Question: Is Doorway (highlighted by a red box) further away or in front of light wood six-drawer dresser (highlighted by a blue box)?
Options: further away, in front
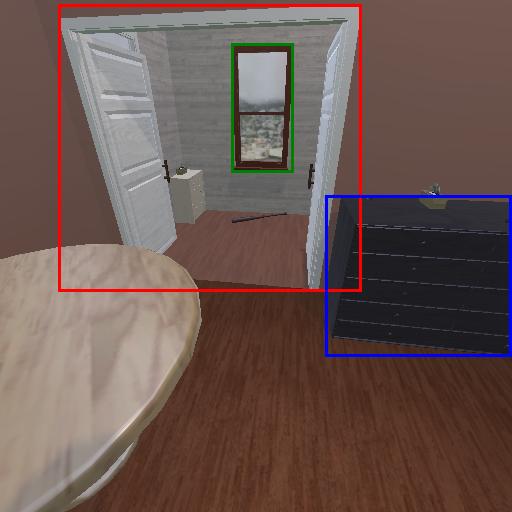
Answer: further away